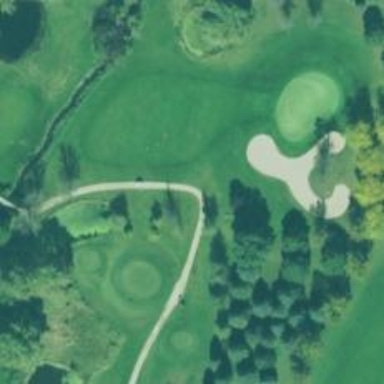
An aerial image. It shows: Path used for both walking and golf.